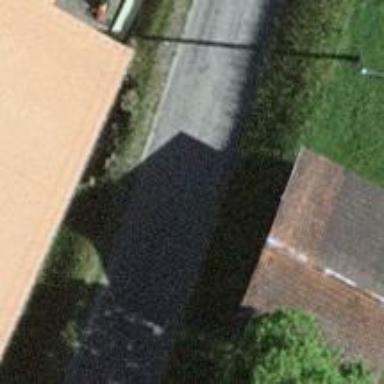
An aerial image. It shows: Barn.